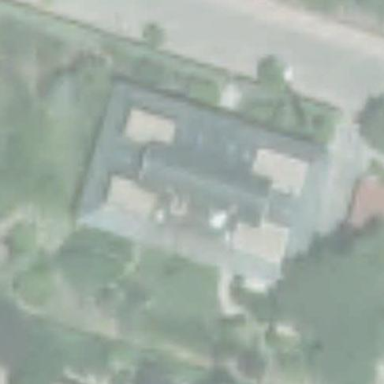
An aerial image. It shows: Part of building.